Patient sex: M
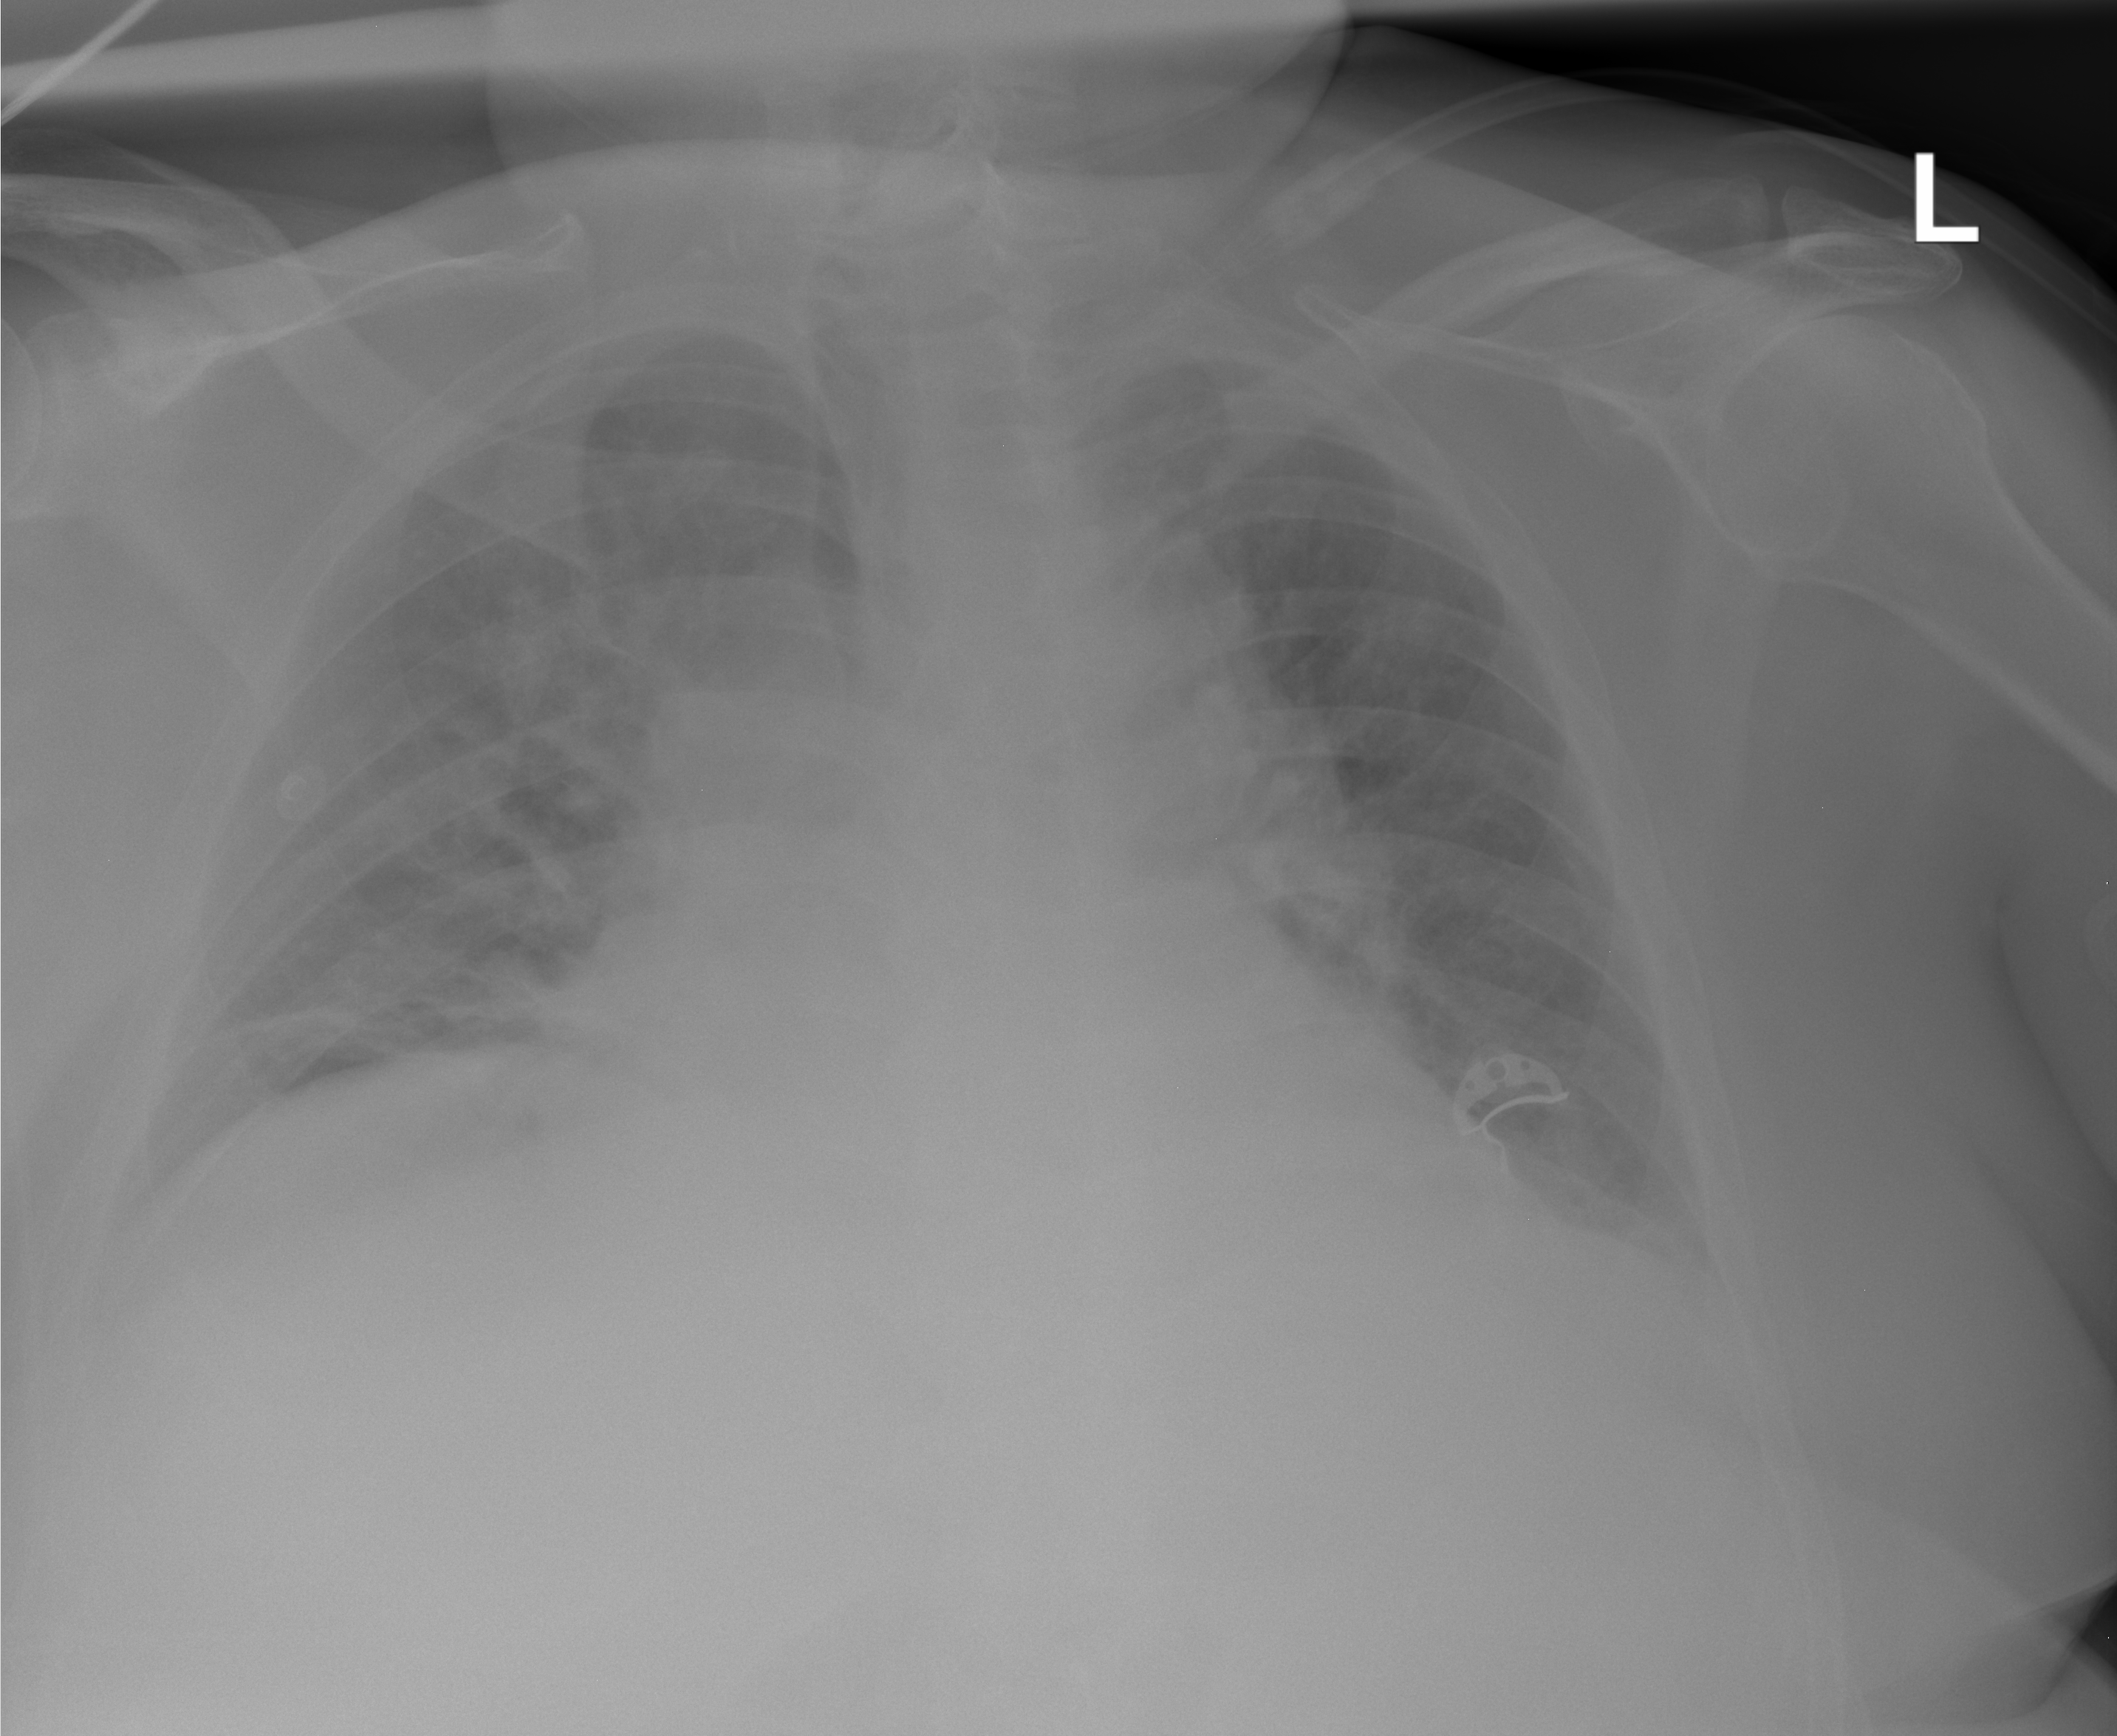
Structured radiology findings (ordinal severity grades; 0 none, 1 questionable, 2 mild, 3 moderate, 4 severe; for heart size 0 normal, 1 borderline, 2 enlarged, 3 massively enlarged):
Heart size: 2
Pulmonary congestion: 0
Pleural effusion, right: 0
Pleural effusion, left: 2
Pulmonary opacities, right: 0
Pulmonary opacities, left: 0
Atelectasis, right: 2
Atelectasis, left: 2